Question: I am trying to add a logo in the header but when I add it, it shifts the email and the contact number (they are also in header) downwards.
How do I fix this? I am using a simple img function to add the logo into header.
And I also want to show a small email icon and a small phone icon before the email and the phone number in the header.
How can I do this?
And also I do not want this background image to show up on the entire page. It should take only 1/4th of the page. What can I do to make this possible?

'''
<header id="big">
<img src="capture.png"/>
<style type="text/css">
body{
background-image: url(ny.jpg);}
</style>
<h3>info@xyz.com +123-456-789 <h/3>
</header>
'''
My CSS:
'''
#logo{
display:inline-block;
}
'''
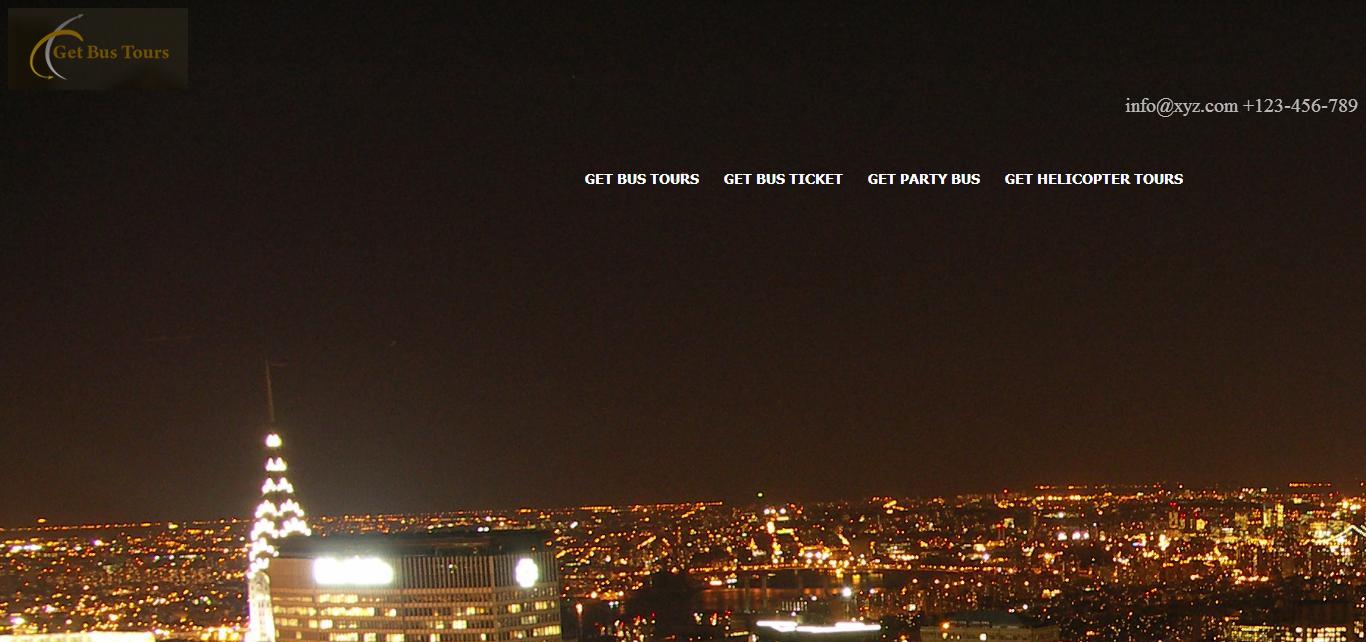
Answer: See this also:- <URL>
You said you want something like image and the text adjacent to it. Right?
So, according to what I understood , I tried something like this:-
'''
.s{
display:inline-block;
}
'''
Check this link:-
<URL>